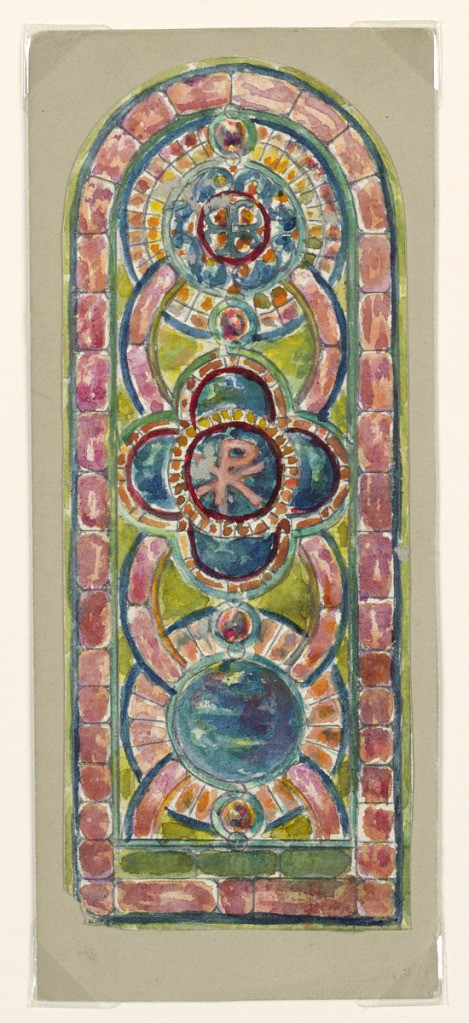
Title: Design for Memorial Window, Beecher Memorial Church, Brooklyn, NY
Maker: Alice Cordelia Morse, American, 1863–1961
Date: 1889–90
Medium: Brush and watercolor, graphite on off-white wove paper, mounted to paperboard
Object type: Drawing
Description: Stained glass window-style decoration with lobes in blue a Chi-Rho symbol, salmon colored arcs and circles in a vertical pattern; rounded top with concentric circles, and border.